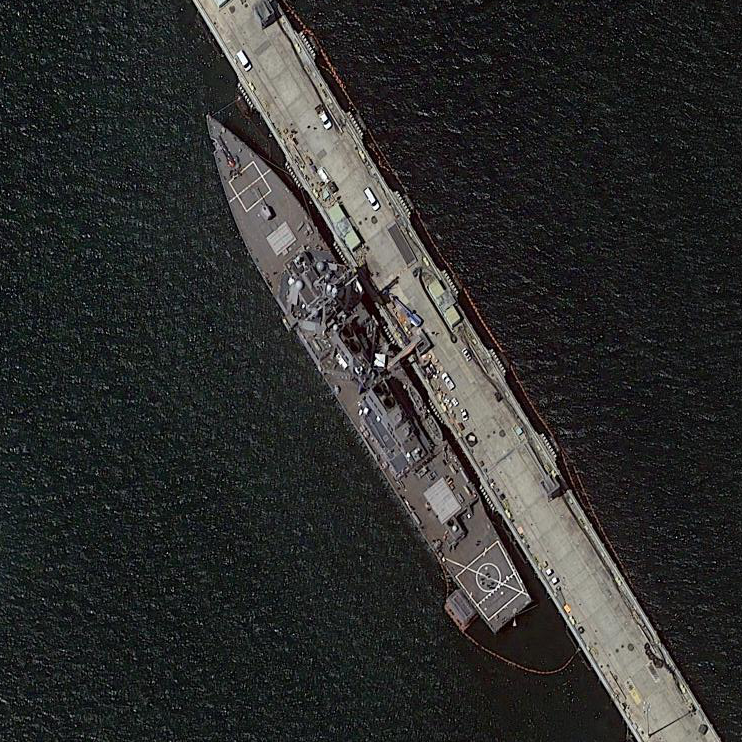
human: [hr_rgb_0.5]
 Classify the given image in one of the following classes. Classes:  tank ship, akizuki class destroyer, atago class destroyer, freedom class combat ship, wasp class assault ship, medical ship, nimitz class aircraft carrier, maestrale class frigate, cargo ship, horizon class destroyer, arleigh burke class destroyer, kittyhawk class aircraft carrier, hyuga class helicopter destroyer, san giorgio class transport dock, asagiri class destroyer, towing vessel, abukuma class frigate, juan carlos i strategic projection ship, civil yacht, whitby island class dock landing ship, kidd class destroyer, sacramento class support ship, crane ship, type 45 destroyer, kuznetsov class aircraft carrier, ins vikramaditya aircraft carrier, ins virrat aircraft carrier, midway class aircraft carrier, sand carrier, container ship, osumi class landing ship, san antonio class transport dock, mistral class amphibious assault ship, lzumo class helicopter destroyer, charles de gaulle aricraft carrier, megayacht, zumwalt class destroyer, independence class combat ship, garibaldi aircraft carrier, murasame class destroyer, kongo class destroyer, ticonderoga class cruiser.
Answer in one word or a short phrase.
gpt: Arleigh Burke class destroyer